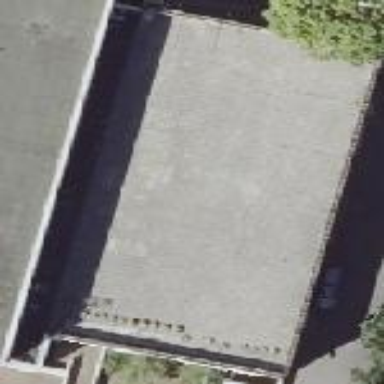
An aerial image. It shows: Flat-roofed school building.